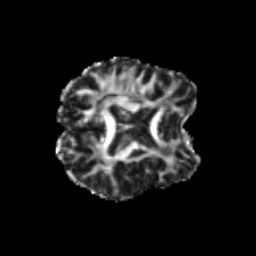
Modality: FA
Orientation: axial
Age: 21
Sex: male
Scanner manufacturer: siemens
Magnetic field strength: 3 T
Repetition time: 3.5 s
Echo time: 0.104 s